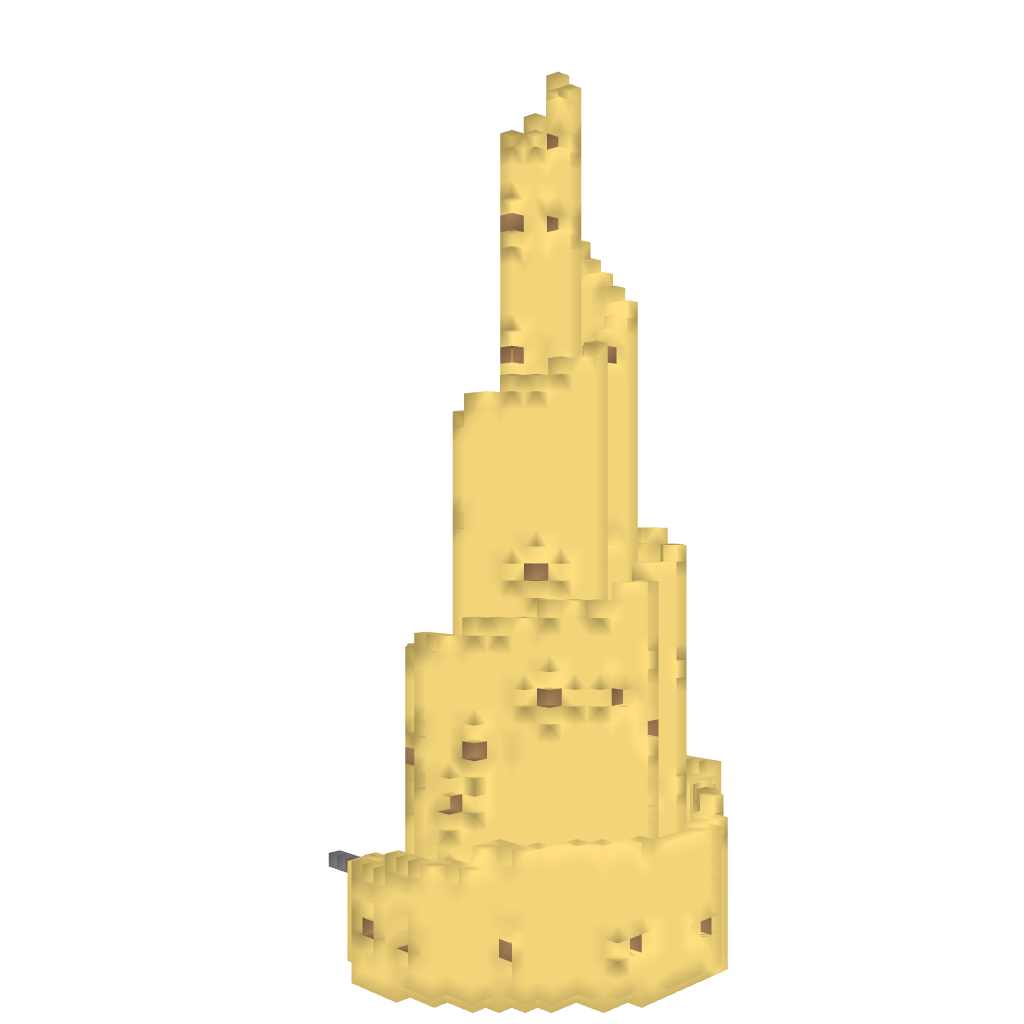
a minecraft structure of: Ashura's Tower made out of sand